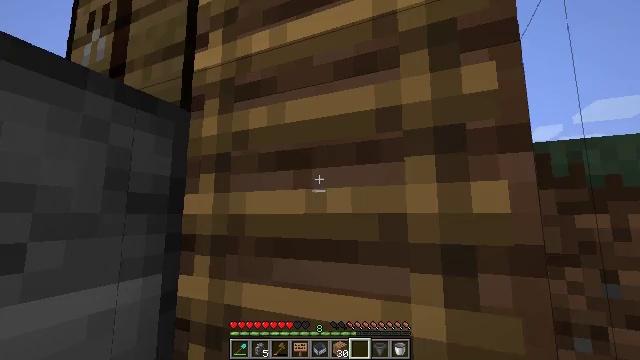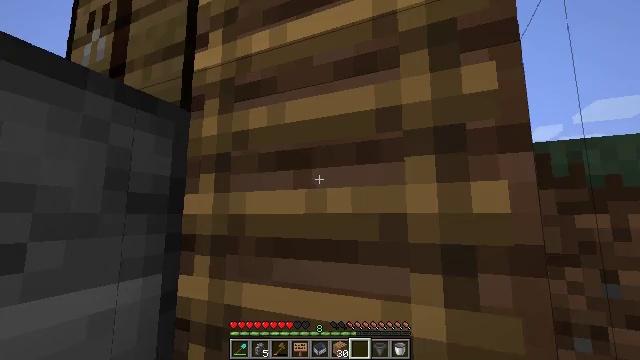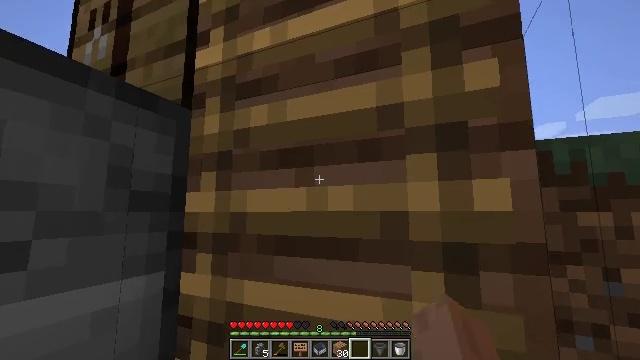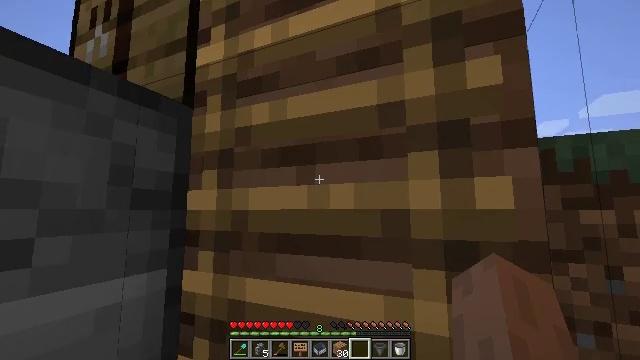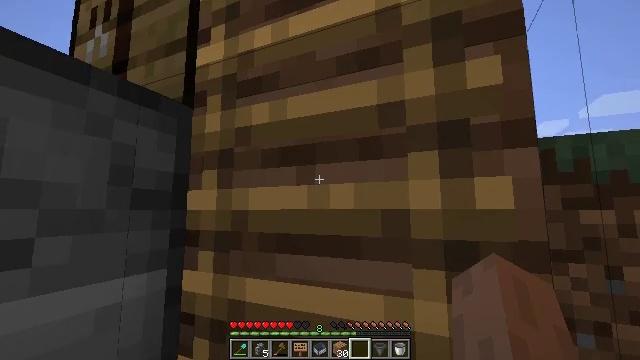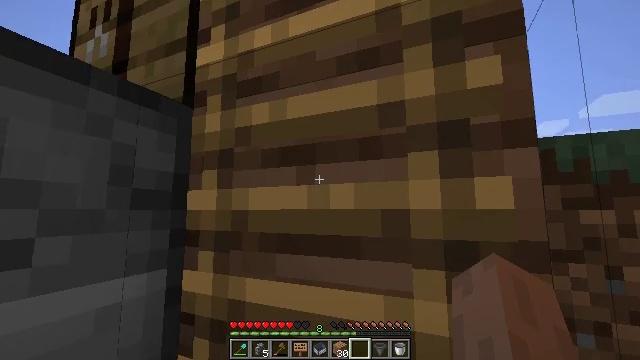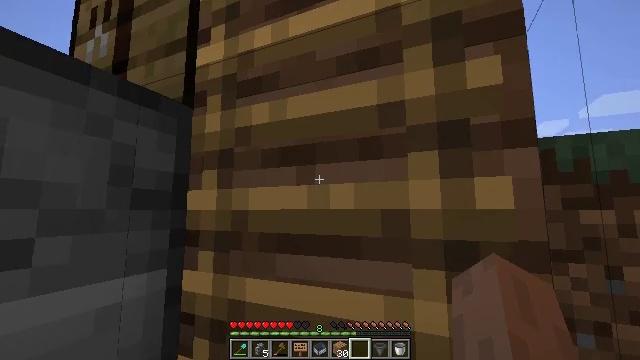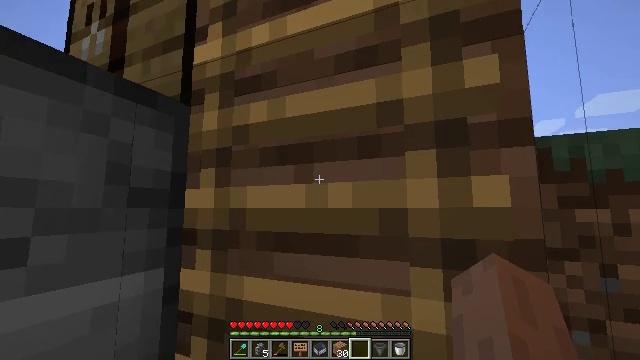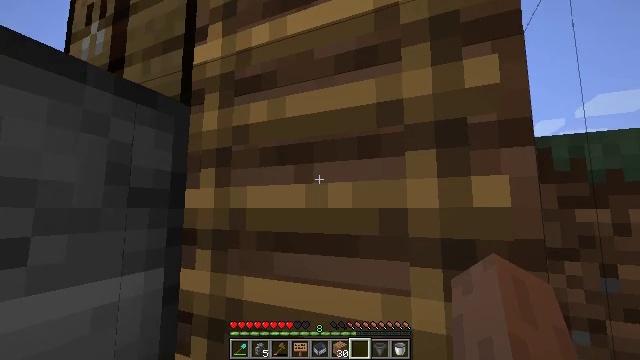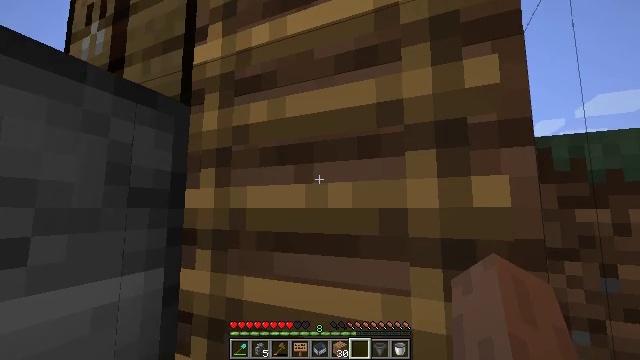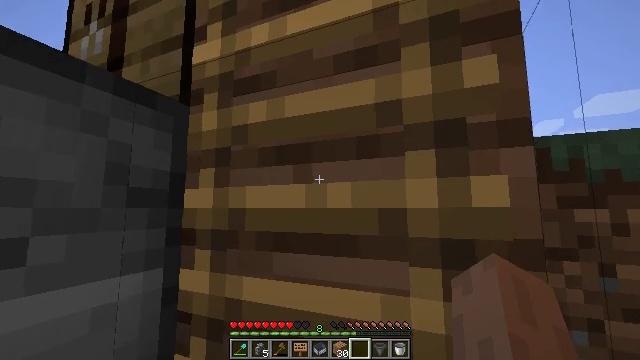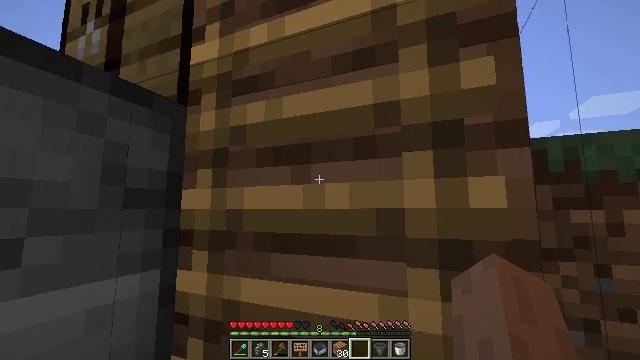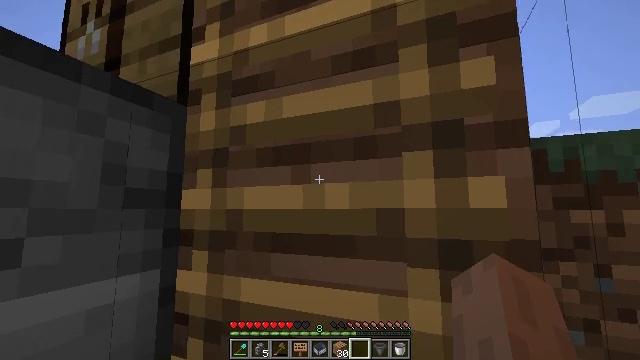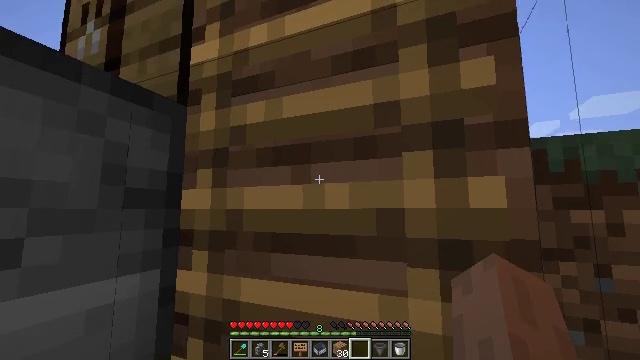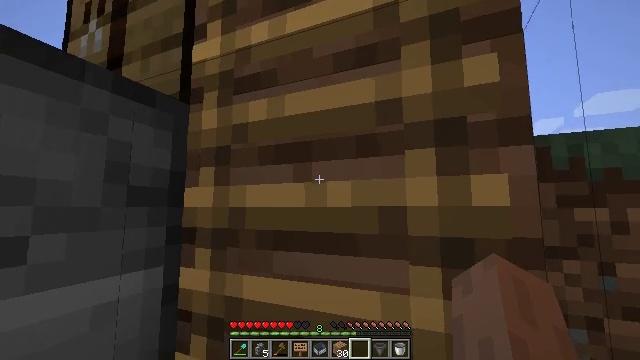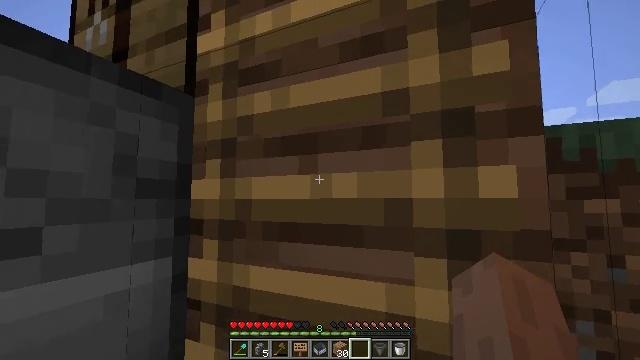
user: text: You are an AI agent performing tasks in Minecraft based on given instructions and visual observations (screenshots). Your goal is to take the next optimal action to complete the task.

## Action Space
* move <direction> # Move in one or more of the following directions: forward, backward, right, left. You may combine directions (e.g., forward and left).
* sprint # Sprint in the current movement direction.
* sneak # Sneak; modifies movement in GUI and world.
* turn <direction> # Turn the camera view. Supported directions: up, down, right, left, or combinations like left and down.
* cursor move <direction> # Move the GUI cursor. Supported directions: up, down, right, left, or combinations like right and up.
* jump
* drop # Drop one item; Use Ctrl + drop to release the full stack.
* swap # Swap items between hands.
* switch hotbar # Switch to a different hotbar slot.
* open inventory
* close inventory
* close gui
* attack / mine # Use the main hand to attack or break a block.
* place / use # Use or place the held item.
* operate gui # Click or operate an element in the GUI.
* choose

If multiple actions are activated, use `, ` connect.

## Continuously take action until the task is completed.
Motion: motion action
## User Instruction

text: Mine the ladder from the wall.
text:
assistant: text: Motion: no_op
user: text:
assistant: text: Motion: no_op
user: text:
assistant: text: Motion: no_op
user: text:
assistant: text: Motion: no_op
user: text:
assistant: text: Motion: no_op
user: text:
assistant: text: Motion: no_op
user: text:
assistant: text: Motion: no_op
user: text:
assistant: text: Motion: no_op
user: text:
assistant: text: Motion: no_op
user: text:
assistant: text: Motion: no_op
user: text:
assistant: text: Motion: no_op
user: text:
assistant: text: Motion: no_op
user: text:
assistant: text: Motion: no_op
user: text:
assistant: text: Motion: no_op
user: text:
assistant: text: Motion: turn left and down
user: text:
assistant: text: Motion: turn down
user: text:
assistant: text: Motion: turn right
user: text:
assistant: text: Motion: no_op
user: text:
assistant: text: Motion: no_op
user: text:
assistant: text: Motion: no_op
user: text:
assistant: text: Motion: no_op
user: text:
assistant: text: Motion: no_op
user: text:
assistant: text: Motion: turn right
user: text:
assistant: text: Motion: turn left
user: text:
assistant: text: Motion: no_op
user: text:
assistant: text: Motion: no_op
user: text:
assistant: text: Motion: no_op
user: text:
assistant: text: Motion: no_op
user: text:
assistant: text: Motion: no_op
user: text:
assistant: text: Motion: no_op